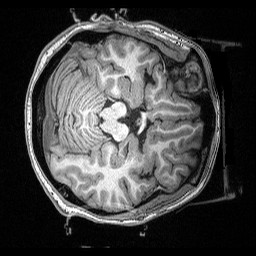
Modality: T1w
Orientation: axial
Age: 21
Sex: female
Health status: healthy
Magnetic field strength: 3 T
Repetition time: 2.53 s
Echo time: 0.00331 s